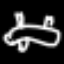
Label: frog